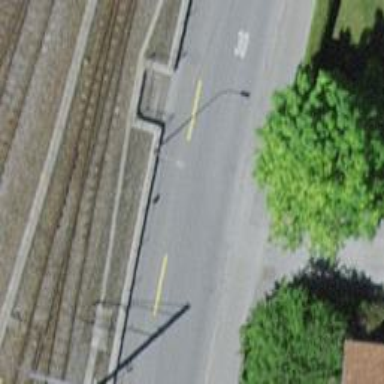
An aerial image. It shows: Residential road with asphalt surface. There is designated cycling lane on the left side.